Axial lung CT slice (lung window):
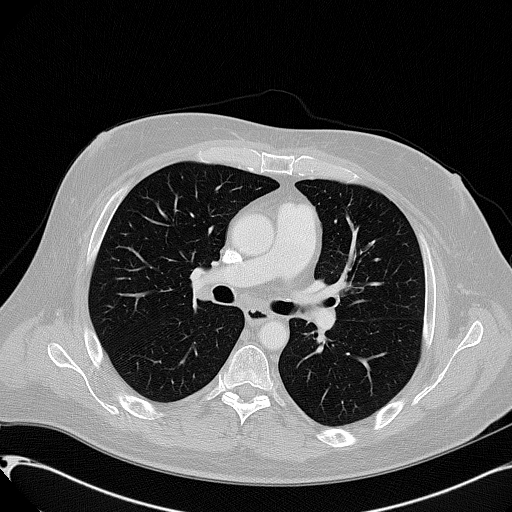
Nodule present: no